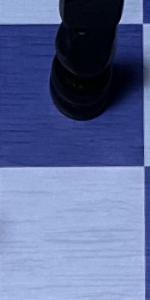
Label: Empty